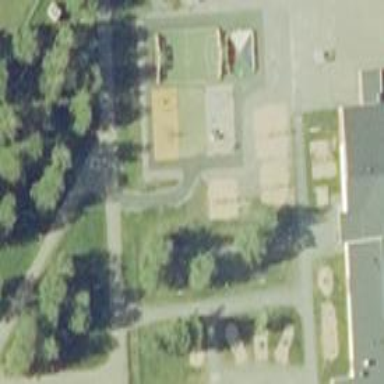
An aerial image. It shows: Asphalt playground with theme centered around playground activities.